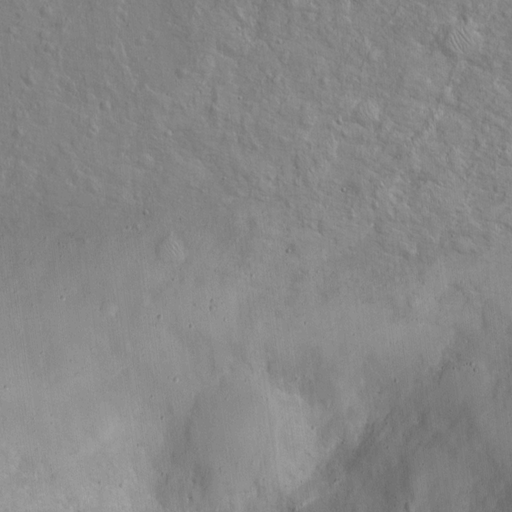
Objects detected: cone